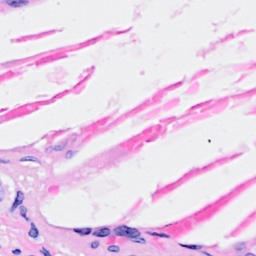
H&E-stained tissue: Breast